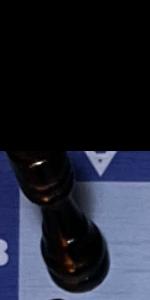
Label: Rook_Black